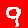
Digit: 9